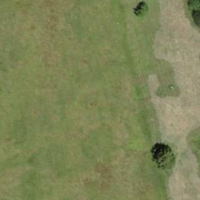
EUNIS habitat code: 24
Species observed at this site:
Omocestus viridulus